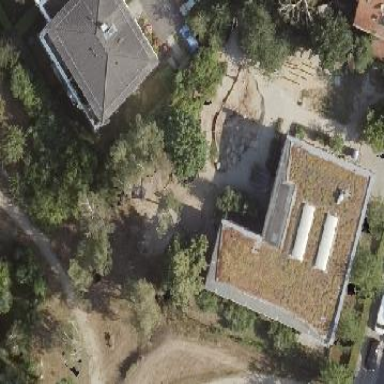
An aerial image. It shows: Kindergarten building.